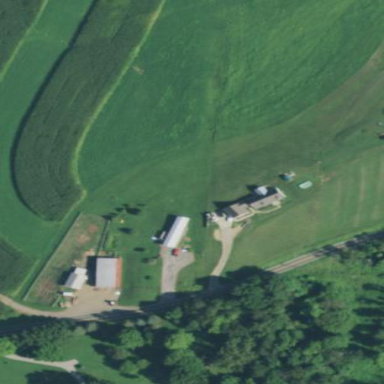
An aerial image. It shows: Farmyard area.